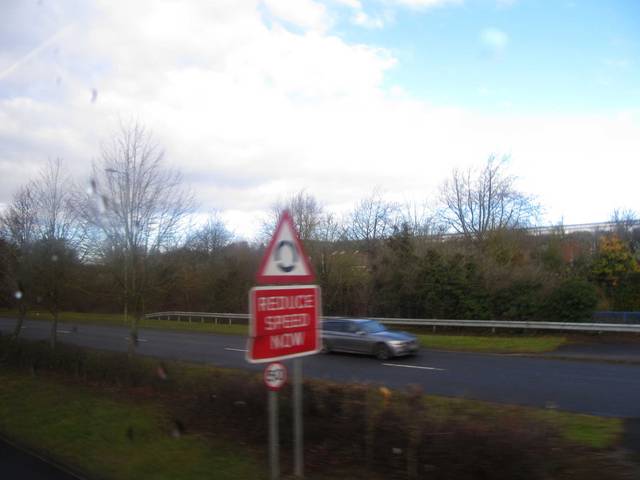
Region: United Kingdom
Coordinates: 51.266, -1.101